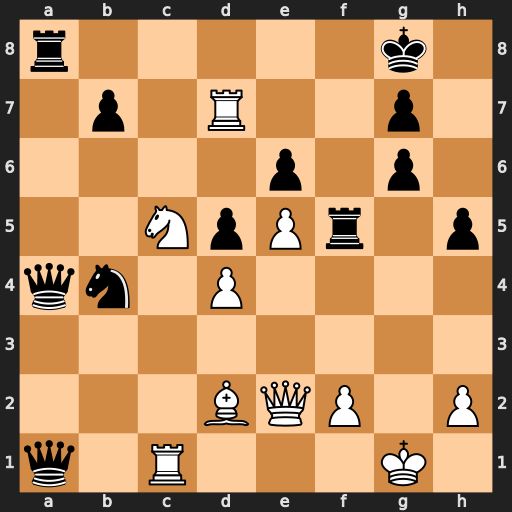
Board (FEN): r5k1/1p1R2p1/4p1p1/2NpPr1p/qn1P4/8/3BQP1P/q1R3K1
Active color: w
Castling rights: -
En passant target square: -
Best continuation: Nxa4 Qxa4 Rcc7 Qxd7 Rxd7